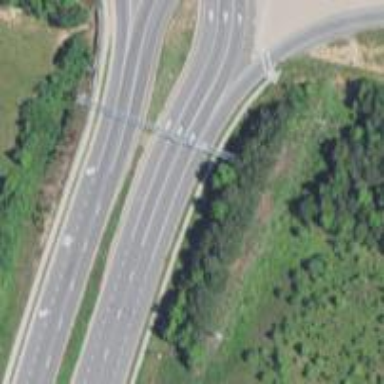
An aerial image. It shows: Motorway link at Diverging Diamond Interchange (DDI) junction.